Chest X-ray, PA view. Patient: 54 years old, sex M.
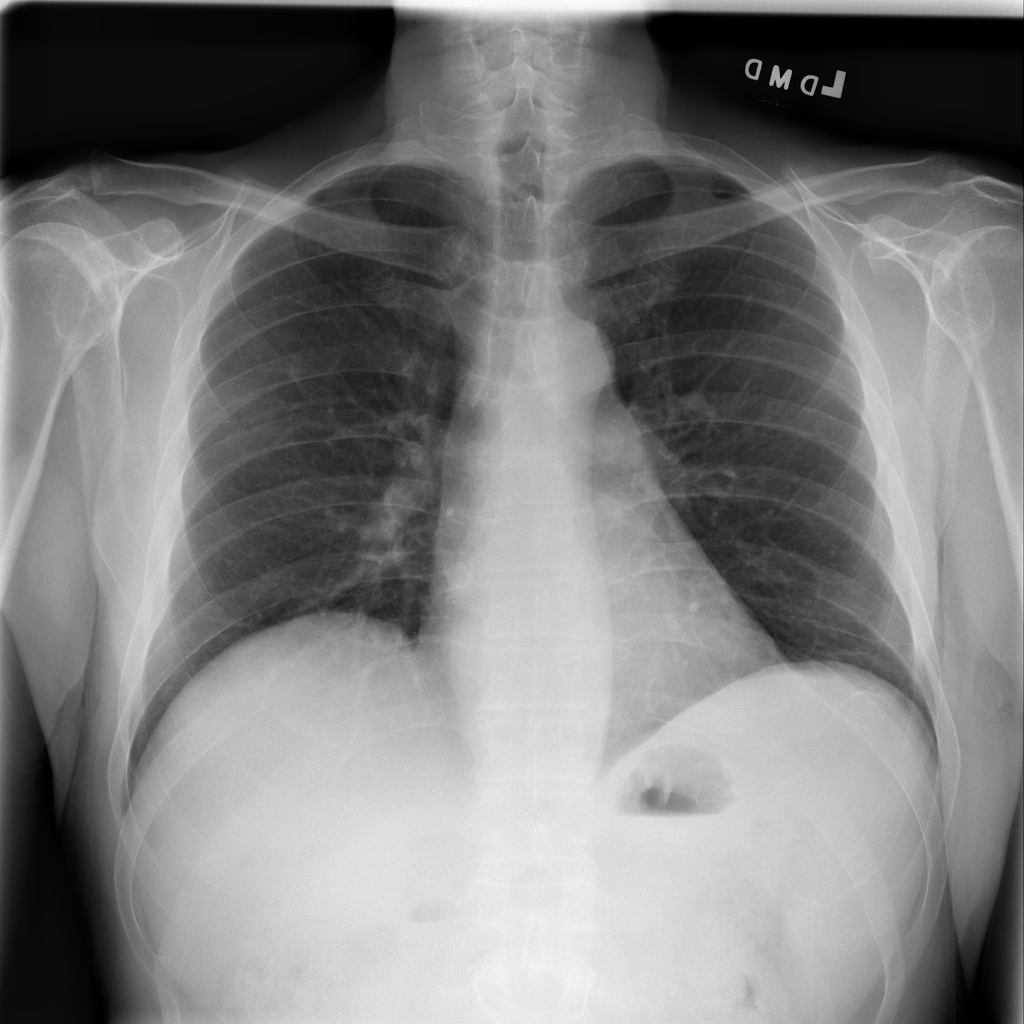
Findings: No Finding